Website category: jobs
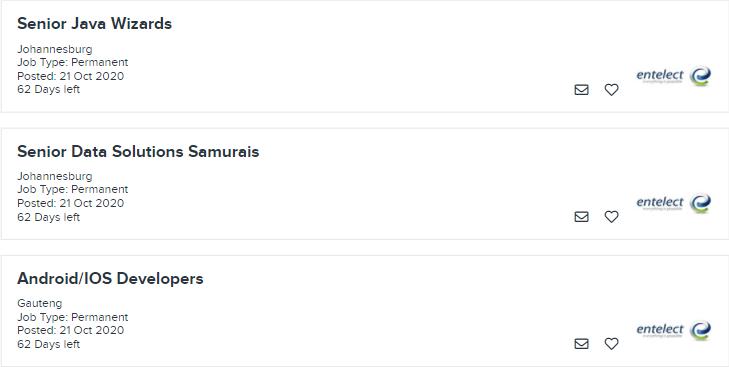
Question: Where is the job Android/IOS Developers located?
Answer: Gauteng

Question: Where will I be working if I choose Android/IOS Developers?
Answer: Gauteng

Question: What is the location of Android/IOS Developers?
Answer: Gauteng

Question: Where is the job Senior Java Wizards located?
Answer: Johannesburg

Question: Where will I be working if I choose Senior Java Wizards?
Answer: Johannesburg

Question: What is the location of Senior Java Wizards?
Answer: Johannesburg

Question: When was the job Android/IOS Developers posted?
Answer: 21 Oct 2020

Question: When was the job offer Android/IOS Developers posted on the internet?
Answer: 21 Oct 2020

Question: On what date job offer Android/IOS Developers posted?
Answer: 21 Oct 2020

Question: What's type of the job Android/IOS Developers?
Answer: Job Type: Permanent

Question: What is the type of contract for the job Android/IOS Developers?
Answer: Job Type: Permanent

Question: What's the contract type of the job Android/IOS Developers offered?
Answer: Job Type: Permanent

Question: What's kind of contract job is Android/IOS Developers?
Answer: Job Type: Permanent

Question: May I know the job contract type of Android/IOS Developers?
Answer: Job Type: Permanent

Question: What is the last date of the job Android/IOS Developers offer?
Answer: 62 Days left

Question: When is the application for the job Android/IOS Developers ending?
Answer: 62 Days left

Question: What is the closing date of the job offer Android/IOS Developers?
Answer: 62 Days left

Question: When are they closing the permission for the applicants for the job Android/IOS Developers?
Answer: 62 Days left

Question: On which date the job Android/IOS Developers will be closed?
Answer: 62 Days left

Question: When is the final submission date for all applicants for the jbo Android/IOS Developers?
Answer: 62 Days left

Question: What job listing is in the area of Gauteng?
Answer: Android/IOS Developers

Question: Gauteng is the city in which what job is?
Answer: Android/IOS Developers

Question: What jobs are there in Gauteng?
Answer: Android/IOS Developers

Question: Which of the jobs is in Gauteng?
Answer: Android/IOS Developers

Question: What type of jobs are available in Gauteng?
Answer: Android/IOS Developers

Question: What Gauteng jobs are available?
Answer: Android/IOS Developers